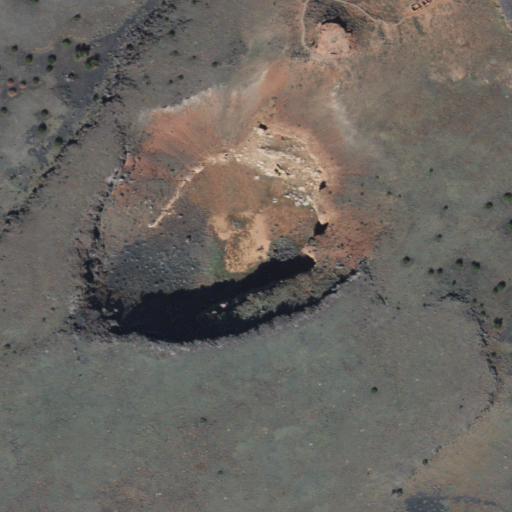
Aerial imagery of depression(s) in Arizona named Citadel Sink containing grassland and shrub